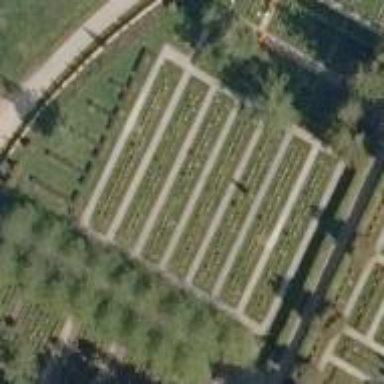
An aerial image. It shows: Sector within cemetery.